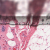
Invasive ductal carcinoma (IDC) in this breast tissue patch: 0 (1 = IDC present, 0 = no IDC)